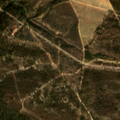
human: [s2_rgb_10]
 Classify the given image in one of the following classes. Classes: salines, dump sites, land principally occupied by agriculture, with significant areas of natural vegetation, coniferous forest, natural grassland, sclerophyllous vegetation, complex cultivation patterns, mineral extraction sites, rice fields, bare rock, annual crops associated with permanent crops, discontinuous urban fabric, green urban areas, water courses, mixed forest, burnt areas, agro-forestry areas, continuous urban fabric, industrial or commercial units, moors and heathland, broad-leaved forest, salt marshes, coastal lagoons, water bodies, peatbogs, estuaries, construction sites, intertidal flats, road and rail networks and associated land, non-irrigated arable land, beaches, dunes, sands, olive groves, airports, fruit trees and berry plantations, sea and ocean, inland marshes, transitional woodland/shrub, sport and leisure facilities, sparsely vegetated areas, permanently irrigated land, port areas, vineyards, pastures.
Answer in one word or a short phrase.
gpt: broad-leaved forest, transitional woodland/shrub